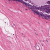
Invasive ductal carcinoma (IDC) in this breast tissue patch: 0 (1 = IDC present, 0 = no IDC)